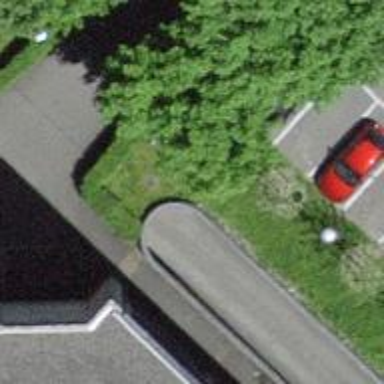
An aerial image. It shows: Parking entrance.